Question: I am trying to create a pie chart in python using csv file but get this error
> TypeError: 'numpy.ndarray' object is not callable.
Can someone please help. I need the pie chart of diagnosis column csv file.
<URL>

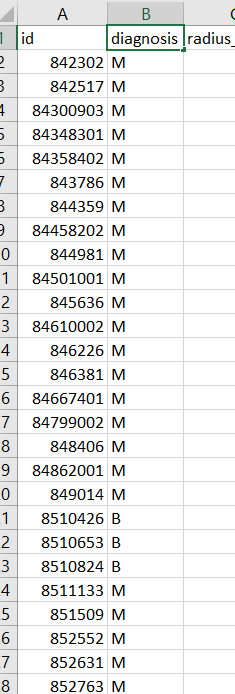
Answer: Problem is that you are passing whole column 'diagnosis' into the pie chart but it expects only statistical part of it for ex. How many M and B are there to plot. So you need to group this data to calculate stats and use that to create pie chart.
For ex:
'''
import pandas as pd
import matplotlib.pyplot as plt
df = pd.read_csv('breastcancerdata.csv')
colors = ["#1f77b4", "#ff7f0e"]
group_by_diag = df.groupby("diagnosis").count().reset_index()
sizes = group_by_diag['id']
labels = group_by_diag['diagnosis']
plt.pie(sizes, labels = labels, colors = colors)
plt.show()
'''